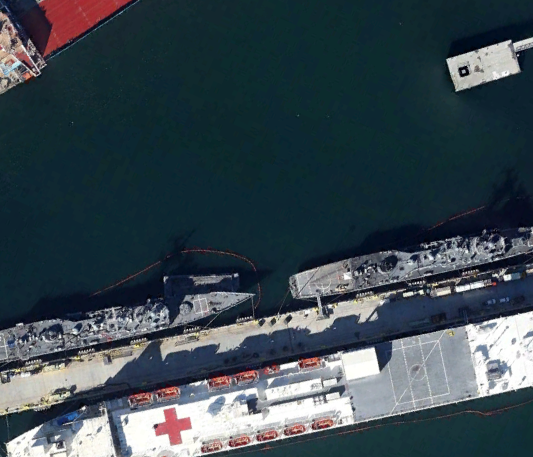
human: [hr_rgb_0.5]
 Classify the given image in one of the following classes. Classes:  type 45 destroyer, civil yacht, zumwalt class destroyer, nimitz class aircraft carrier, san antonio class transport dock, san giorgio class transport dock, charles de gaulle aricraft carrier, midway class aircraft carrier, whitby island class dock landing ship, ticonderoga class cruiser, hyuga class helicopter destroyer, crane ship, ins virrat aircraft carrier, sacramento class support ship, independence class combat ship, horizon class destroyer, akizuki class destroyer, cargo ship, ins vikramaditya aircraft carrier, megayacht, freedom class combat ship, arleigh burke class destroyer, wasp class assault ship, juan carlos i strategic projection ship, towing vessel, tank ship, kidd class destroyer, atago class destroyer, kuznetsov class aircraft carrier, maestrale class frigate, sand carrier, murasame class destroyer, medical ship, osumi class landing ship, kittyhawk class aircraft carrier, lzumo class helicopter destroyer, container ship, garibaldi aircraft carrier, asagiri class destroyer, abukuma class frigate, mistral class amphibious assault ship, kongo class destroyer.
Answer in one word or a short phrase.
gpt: Medical ship